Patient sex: F
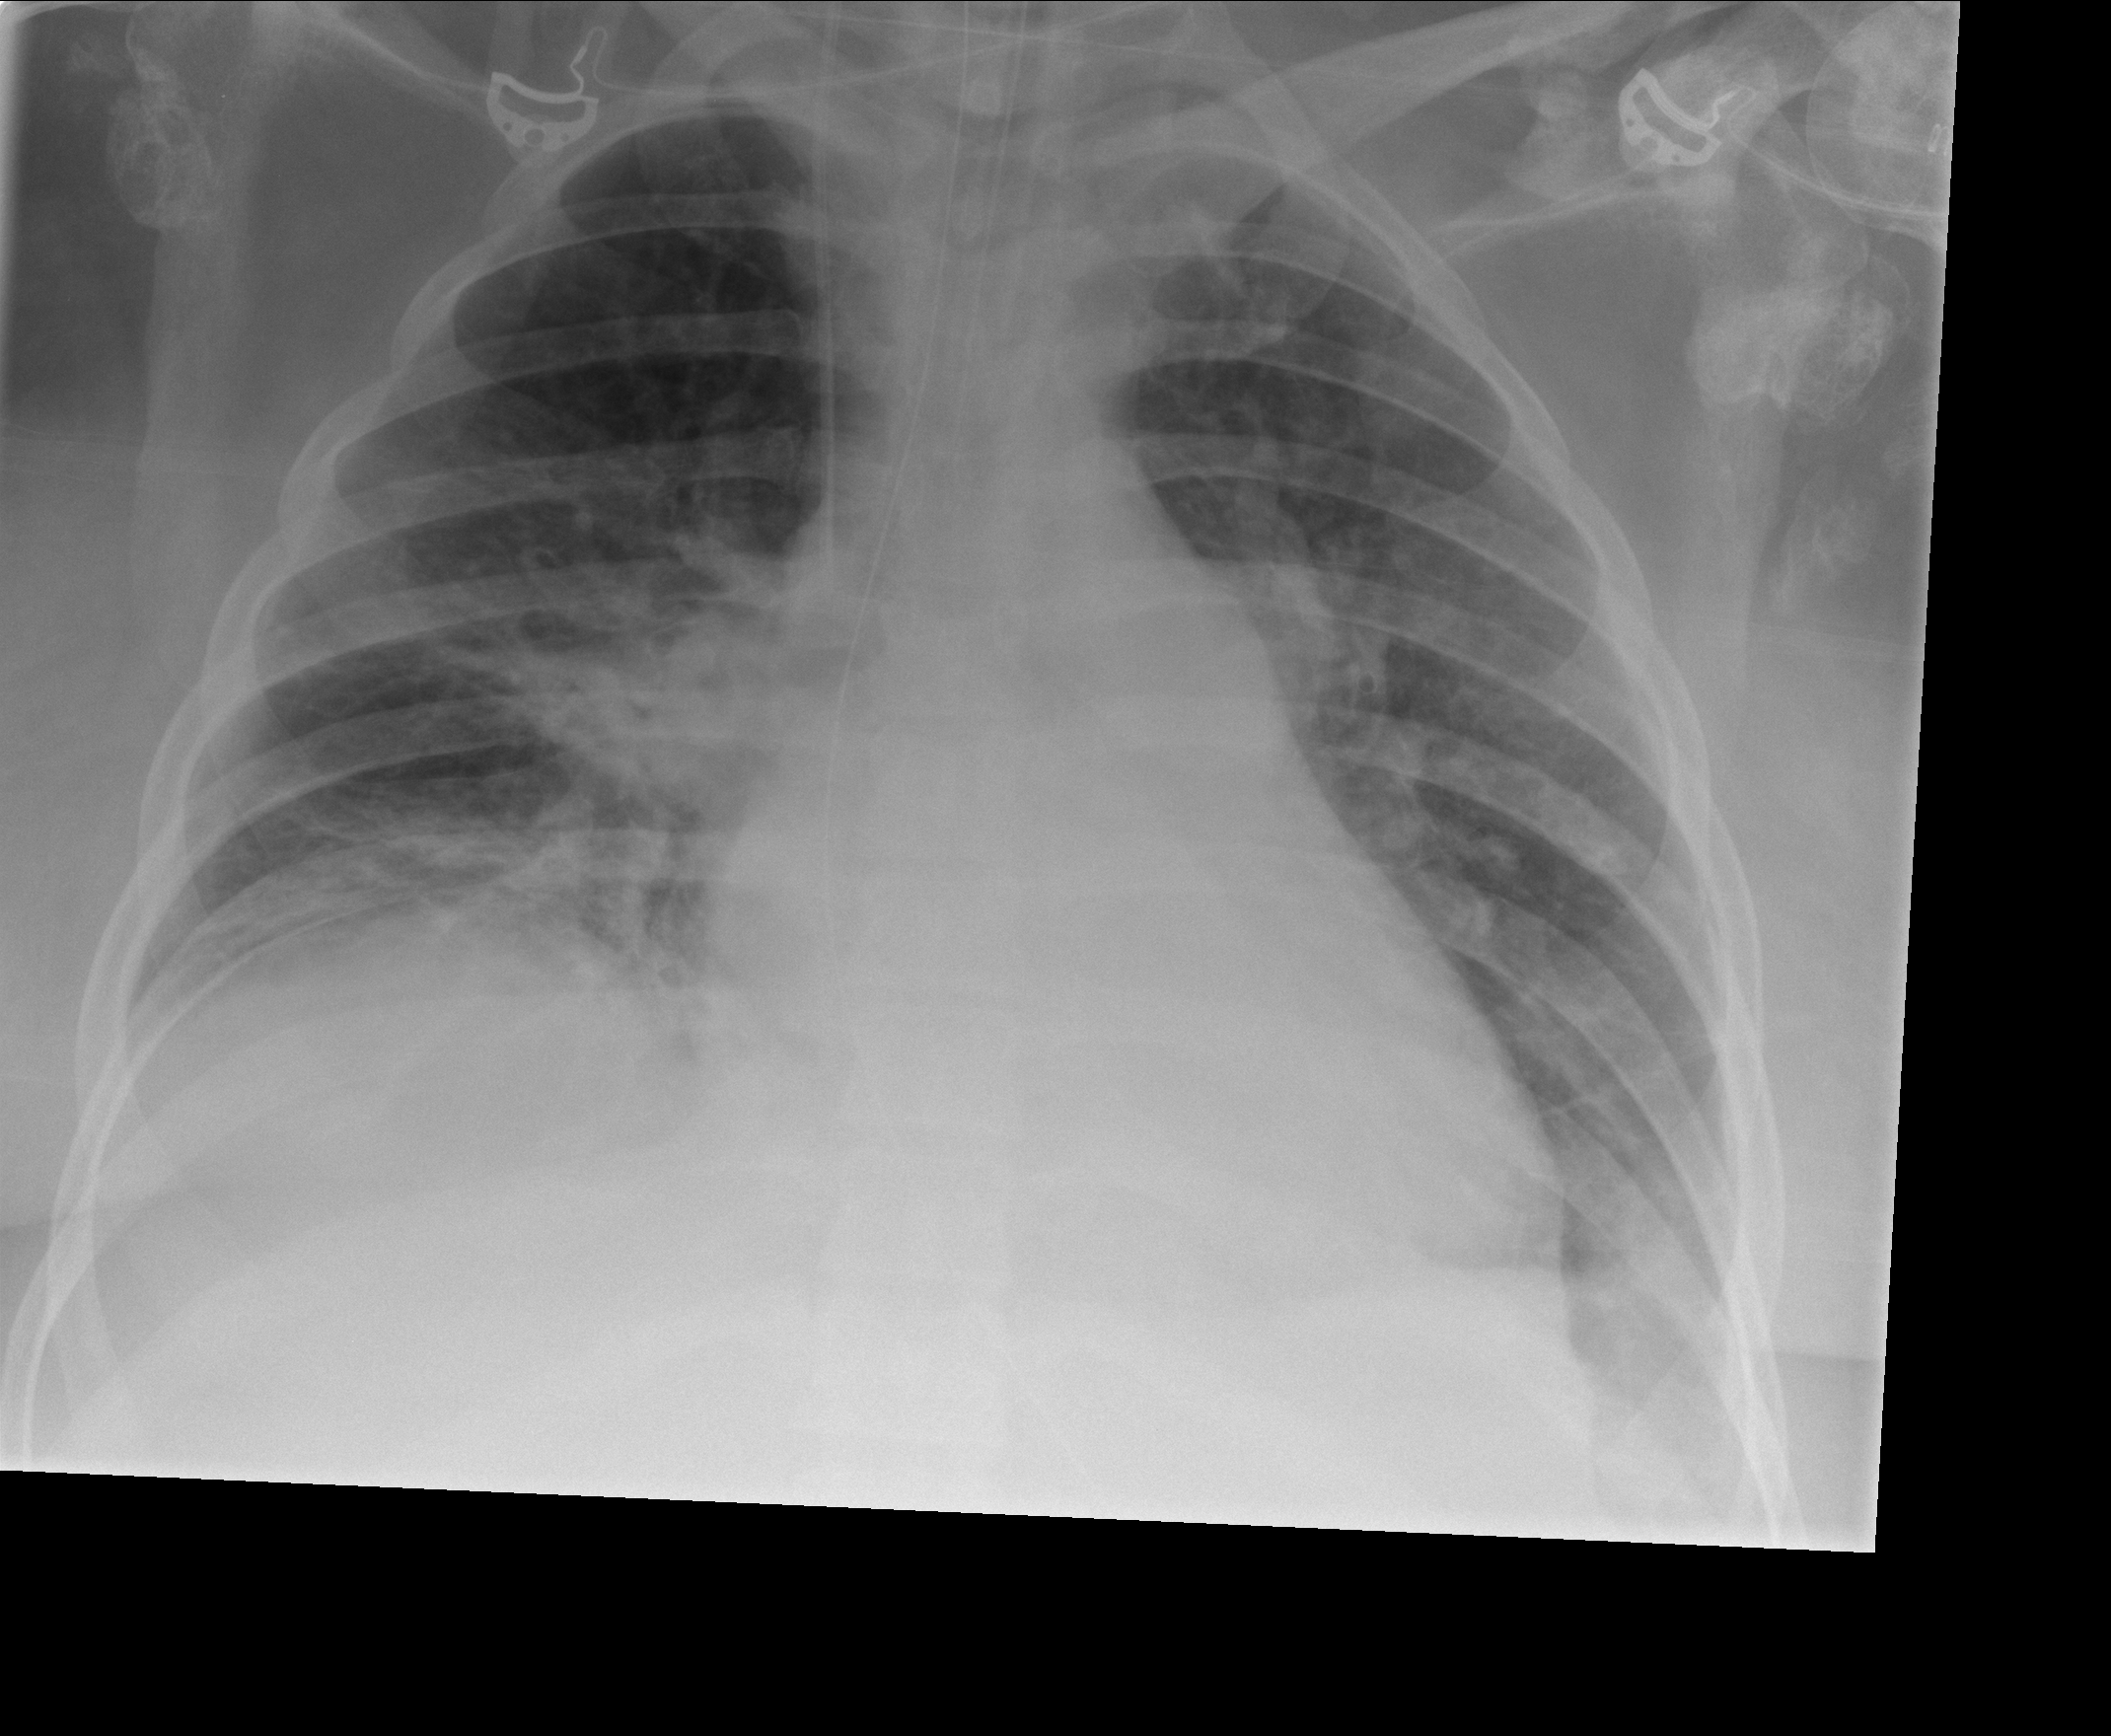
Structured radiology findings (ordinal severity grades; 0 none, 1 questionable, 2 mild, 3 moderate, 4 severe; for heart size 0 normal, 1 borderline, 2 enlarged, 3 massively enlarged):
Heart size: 0
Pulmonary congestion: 1
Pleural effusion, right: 1
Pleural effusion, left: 1
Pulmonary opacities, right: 2
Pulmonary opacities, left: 0
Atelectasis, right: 2
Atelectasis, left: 1